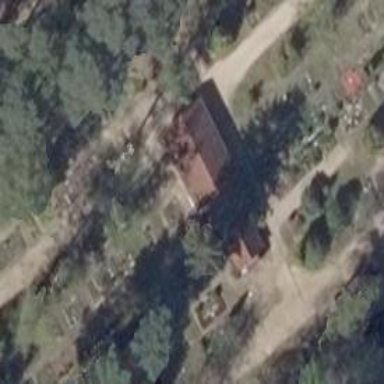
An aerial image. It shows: Landmarked chapel serving as place of worship.